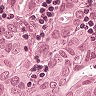
Metastatic tissue present: yes